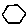
Label: hexagon